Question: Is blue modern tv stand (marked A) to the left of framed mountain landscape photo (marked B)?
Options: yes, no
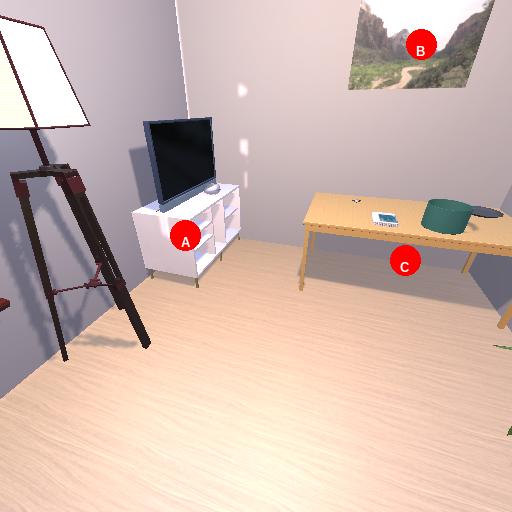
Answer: yes